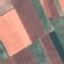
Land use / land cover class: AnnualCrop